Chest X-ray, PA view. Patient: 27 years old, sex M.
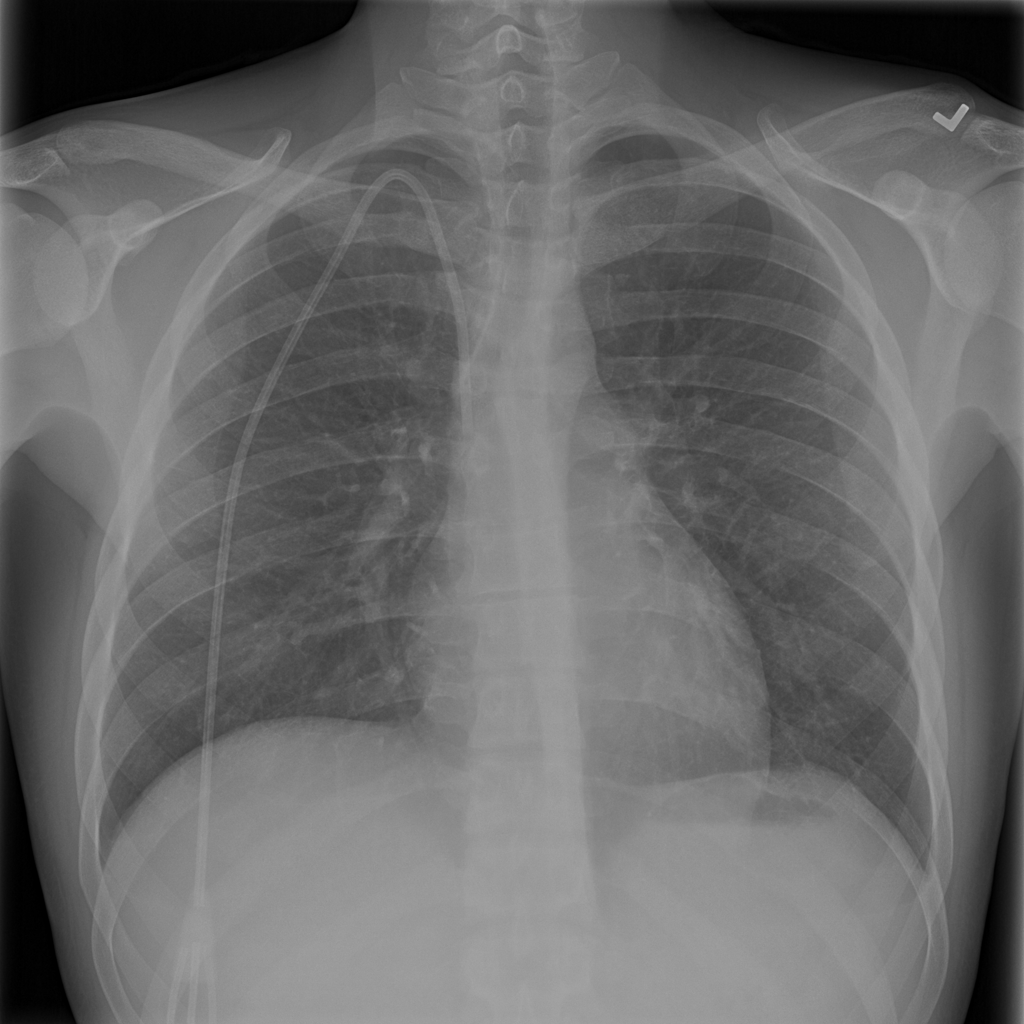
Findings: Infiltration